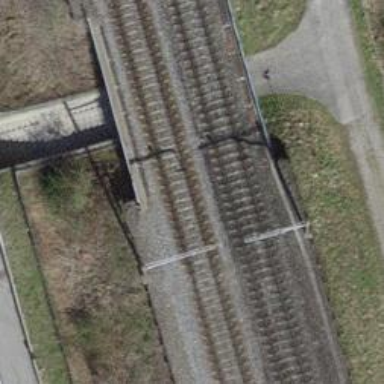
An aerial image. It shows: Railway bridge with electrified contact lines.